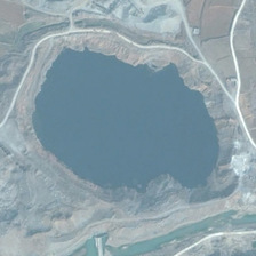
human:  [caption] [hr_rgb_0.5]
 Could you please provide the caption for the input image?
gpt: The pond is surrounded by terraces and is surrounded by fog.

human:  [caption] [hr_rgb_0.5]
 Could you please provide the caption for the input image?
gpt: The pond is surrounded by wavy mountains, shrouded in mist.

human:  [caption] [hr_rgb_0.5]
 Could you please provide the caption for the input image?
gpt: The veranda is surrounded by a circular pond.

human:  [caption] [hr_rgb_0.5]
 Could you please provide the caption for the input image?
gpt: Bareland is surrounded by a pond.

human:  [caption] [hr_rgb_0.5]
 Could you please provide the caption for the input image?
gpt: It was surrounded by a circular pond.